Question: I am using using 'Android Studio 0.8.9' and I am trying to import 'Chilkat Android libs' to my project by following the instructions given <URL>. I have done all the imports and my project structure looks something like this.
but the statement
'''
import com.chilkatsoft.*;
'''
gives the error
'Error:(8, 1) error: package com.chilkatsoft does not exist'
Can anyone help me to integrate the 'Chilkat Android libs' and help me to create the first instance of CkXml class?

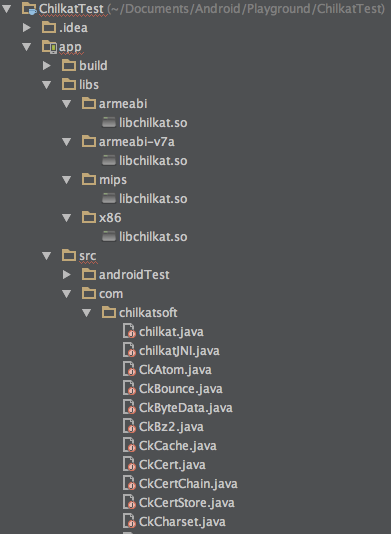
Answer: Seems like a subModule why dont you add its as a Module, you can add it in 'File->Import Module' and select the folder under src. It will be added as a module, then go to 'project settings' or 'project structure' and in your main module click on the 'Dependencies' tab and in the green Plus Icon you can add a submodule as Dependency, select that module and Rebuild if necesary this has to be enough.
Otherwise if this dont work add the folder and be sure to hit 'Build->Rebuild Project' so android studio recognize the new classes.
Good Luck